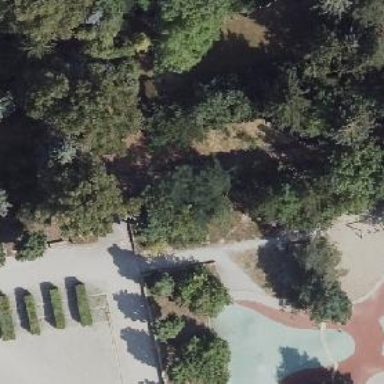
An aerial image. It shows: Deciduous broadleaved tree in park.